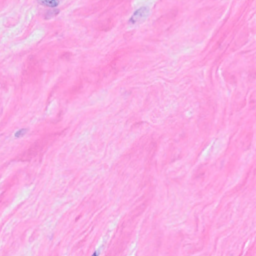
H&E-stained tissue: Breast